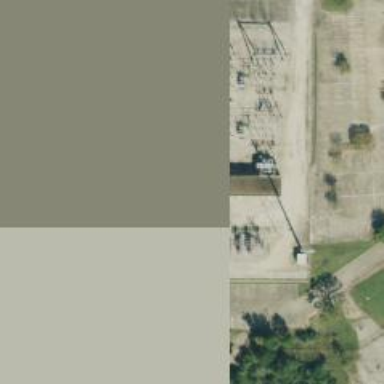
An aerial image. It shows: Switch used for power control.